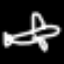
Label: airplane